Question: When I search in Google and moving the mouse over links I see the link of the current page like in this picture :

But when I open this link and stop page loading to see the URL I find this
<URL>
It's used by Google to sotre data about visitors of this link or when a user copy the link he'll get just the right URL .
The same thing with Facebook for external links ( l.php )
This option help user to see the whole address.
I like to use it in my website so how can I do ??
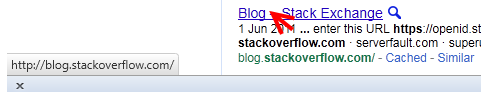
Answer: This is how if works in IE. I did not try other browsers, it is possible they are using the same or similar method.
The sample below illustrates what happens:
'''
<div>
<script type="text/javascript">
(function(){
window.rwt=function(a,url) {
a.href=url;
a.onmousedown="";
};
})();
</script>
<a href="http://stackoverflow.com/" onmousedown="return rwt(this, 'http://www.google.com/')">Stack Overflow</a>
'''
The link here points to <URL>, because that piece of javascript overrides the 'href' attribute.